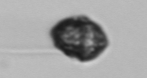
Label: Kryptoperidinium_triquetrum